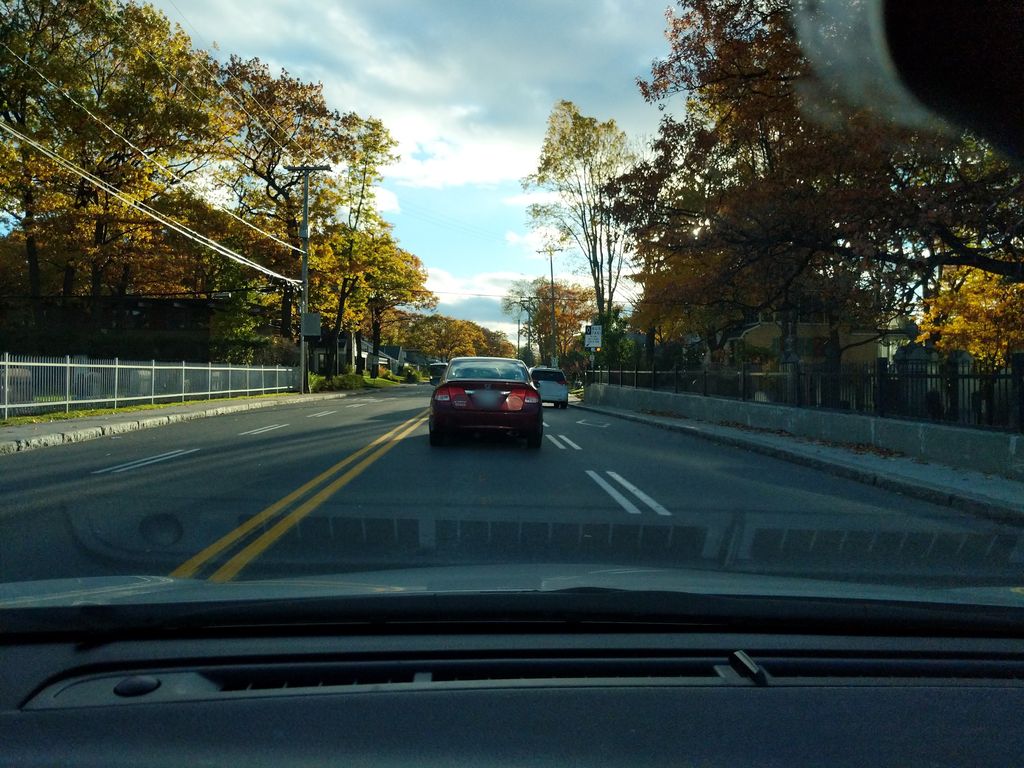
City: quebec_city